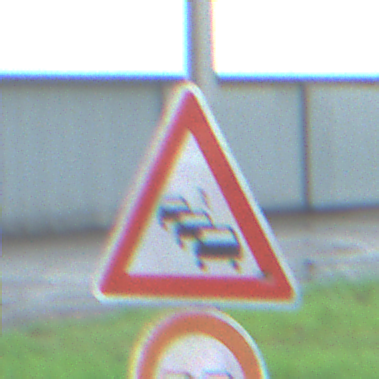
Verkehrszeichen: Stau
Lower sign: Ueberholverbot
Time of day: Midday
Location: Outdoor (Suburban)
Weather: Overcast
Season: NotSpecified
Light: Natural